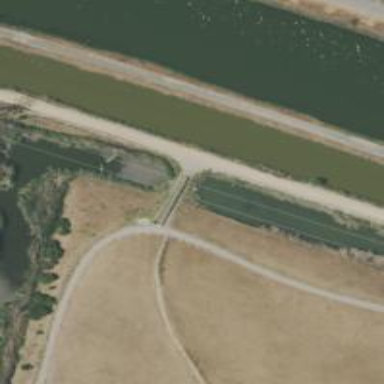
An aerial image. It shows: Footway on bridge.